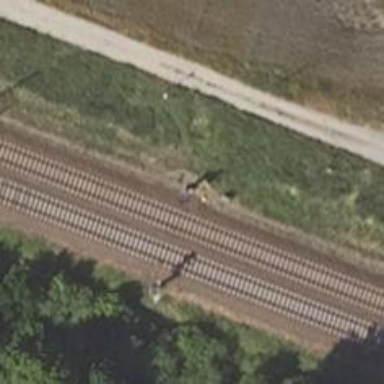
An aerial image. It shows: Railway signal.